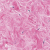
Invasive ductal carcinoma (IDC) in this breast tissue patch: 0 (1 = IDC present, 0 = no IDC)